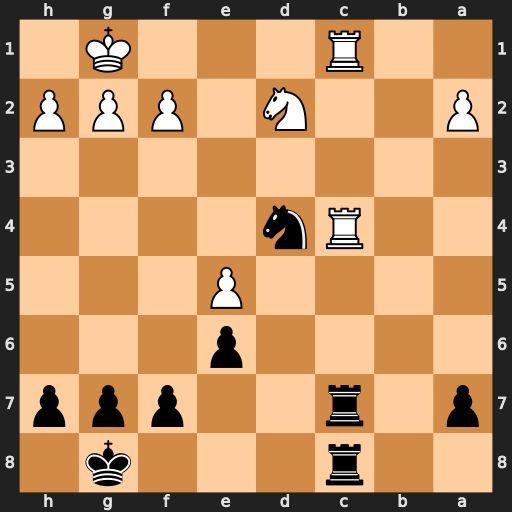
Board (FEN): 2r3k1/p1r2ppp/4p3/4P3/2Rn4/8/P2N1PPP/2R3K1
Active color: b
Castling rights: -
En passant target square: -
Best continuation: Ne2+ Kf1 Nxc1 Rxc7 Rxc7